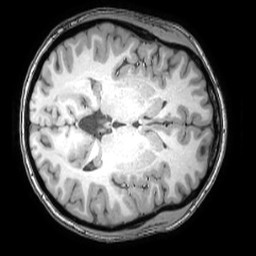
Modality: T1w
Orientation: axial
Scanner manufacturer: philips
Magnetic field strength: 3 T
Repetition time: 0.008 s
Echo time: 0.0035 s